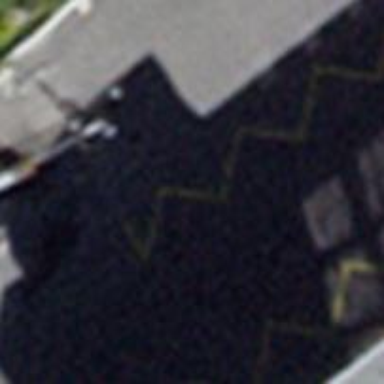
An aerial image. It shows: Bus stop with platform for public transport.